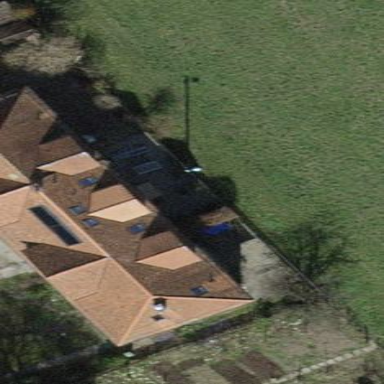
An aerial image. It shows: Building with tile roof.